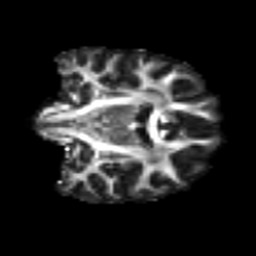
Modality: FA
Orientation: coronal
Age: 25
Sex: female
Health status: ill
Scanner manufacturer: siemens
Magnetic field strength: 3 T
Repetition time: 6.5 s
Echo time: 0.062 s